Question: Usually i will use Jpanel as container, what if i use jlabel to replace jpanel.
what is jpanel advantage over jlabel for background layout purposes?
i have not start using jlabel as container yet..i am now consulting SO before i do the next step.
as you can see below i am using jlabel as container not jpanel. i chose jlabel instead because i can set icon on jlabel and i think it easieer to maintain than jpanel

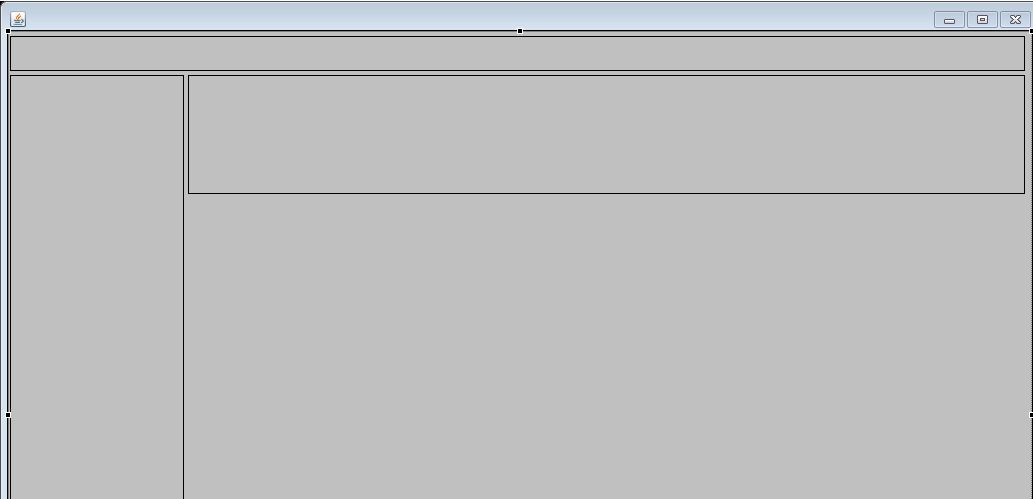
Answer: Borrow from Hovercraft Full Of Eels comment,
Jlabel can be used as container but it has no other layout except absolute/null layout by default. Overall it can be applied. only Jlabel was by default not opaque.